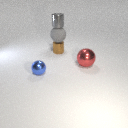
large red metal sphere in front of small brown metal cylinder